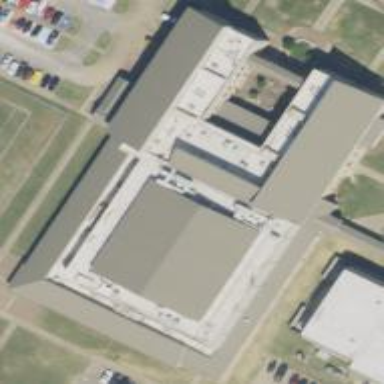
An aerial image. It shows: School building.